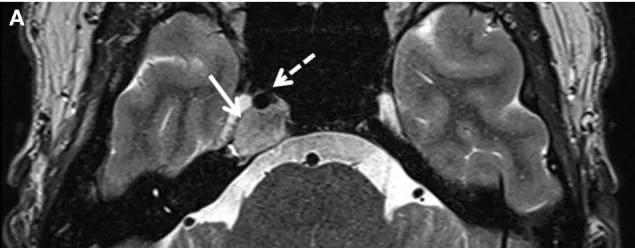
Lesion (white solid arrows) of the right petrous apex as viewed on different axial MRI sequences. (A) T2-weighted imaging shows a slightly heterogeneous lesion with parts isointense to white or gray matter. The dotted arrow shows the internal carotid artery.
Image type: radiology (mri)